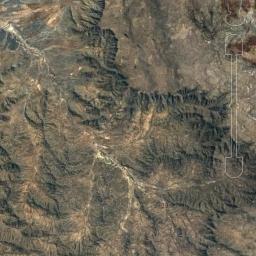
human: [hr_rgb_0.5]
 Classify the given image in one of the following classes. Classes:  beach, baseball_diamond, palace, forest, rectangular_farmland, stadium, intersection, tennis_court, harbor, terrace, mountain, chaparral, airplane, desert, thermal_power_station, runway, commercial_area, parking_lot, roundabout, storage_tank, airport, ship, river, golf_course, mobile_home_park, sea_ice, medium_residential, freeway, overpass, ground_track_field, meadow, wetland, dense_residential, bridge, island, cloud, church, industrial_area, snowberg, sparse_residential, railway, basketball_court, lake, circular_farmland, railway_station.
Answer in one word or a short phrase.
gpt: mountain